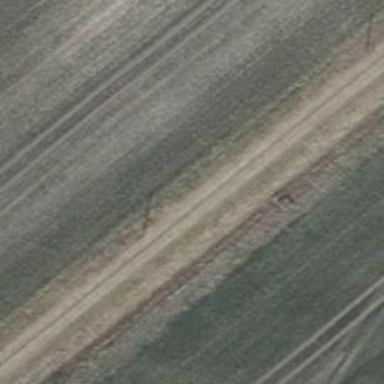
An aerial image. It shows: Gravel track with track type of grade3.